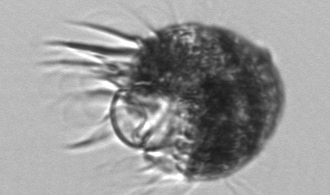
Label: Strombidium_capitatum